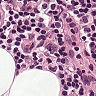
Metastatic tissue present: no